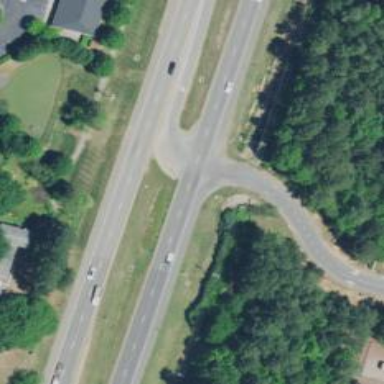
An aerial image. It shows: Trunk link highway.